Interaction volume radius: 10 \u00c5
Interaction volume height: 30 \u00c5
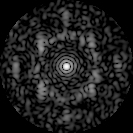
Disorder parameter: 0.6822